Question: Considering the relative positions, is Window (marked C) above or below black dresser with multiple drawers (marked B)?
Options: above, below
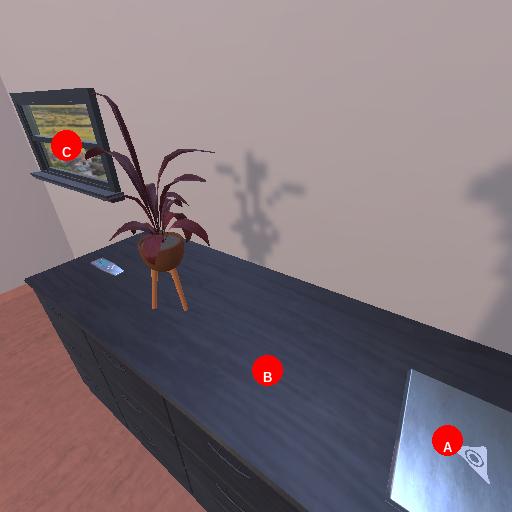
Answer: above